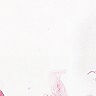
Metastatic tissue present: no